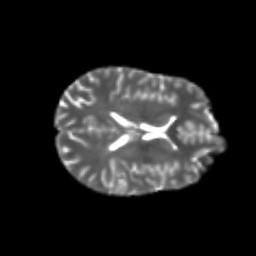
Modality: T2w
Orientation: axial
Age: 22
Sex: female
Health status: healthy
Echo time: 0.074 s